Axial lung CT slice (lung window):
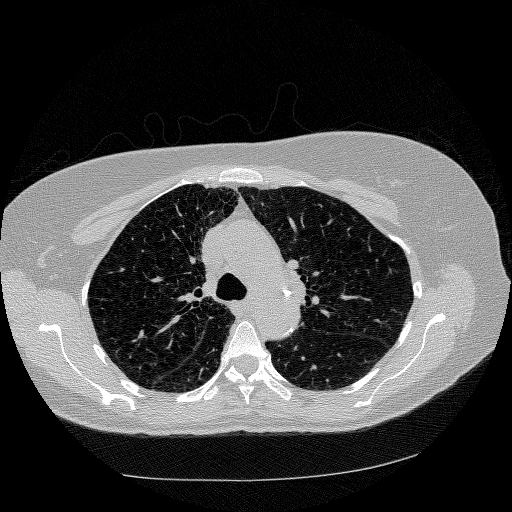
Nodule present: no